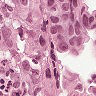
Metastatic tissue present: yes